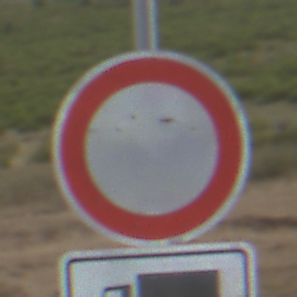
Verkehrszeichen: VerbotFahrzeugeAllerArt
Zusatzzeichen unten: MehrspurigeFahrzeugeFrei3
Umgebung: Outdoor, Nature
Tageszeit: Midday
Wetter: PartlyCloudy
Licht: Natural
Jahreszeit: NotSpecified
Kontrast: LowContrast